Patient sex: F
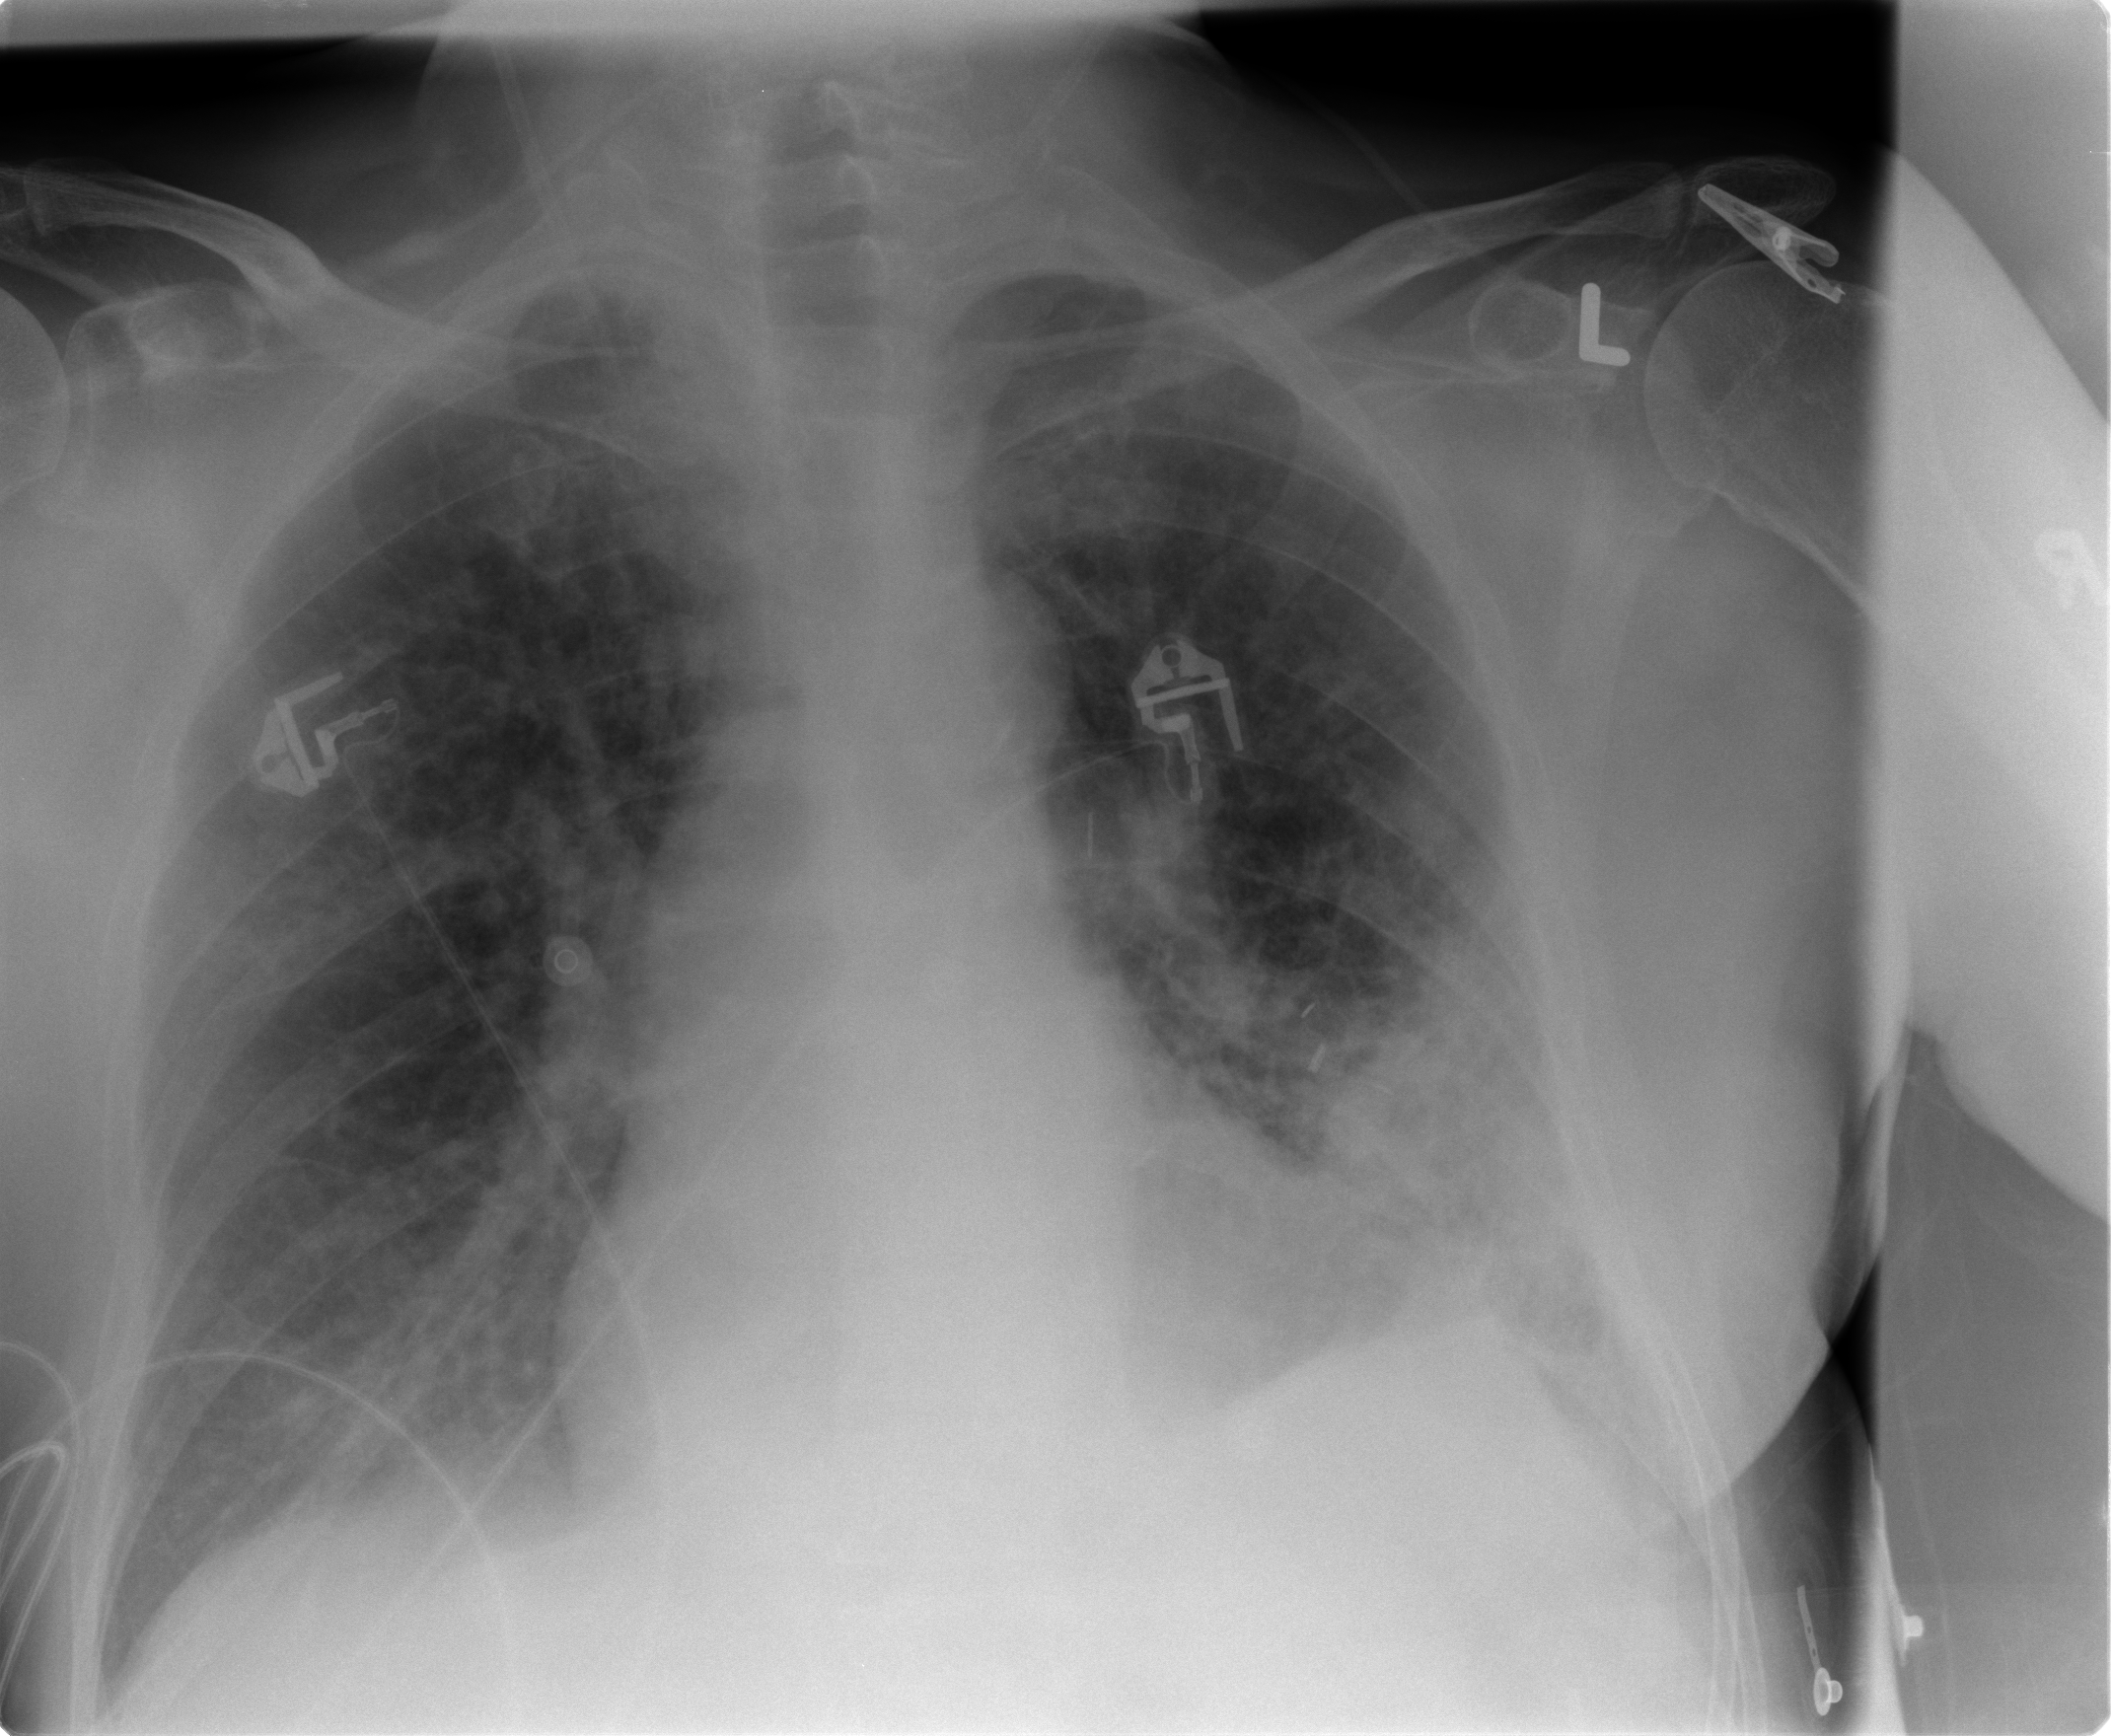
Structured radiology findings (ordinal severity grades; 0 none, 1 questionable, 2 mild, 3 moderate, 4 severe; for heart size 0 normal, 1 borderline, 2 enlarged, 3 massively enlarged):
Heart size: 0
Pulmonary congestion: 3
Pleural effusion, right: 0
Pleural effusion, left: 0
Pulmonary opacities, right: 0
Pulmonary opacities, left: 2
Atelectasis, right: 0
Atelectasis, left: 3